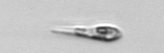
Label: Euglena